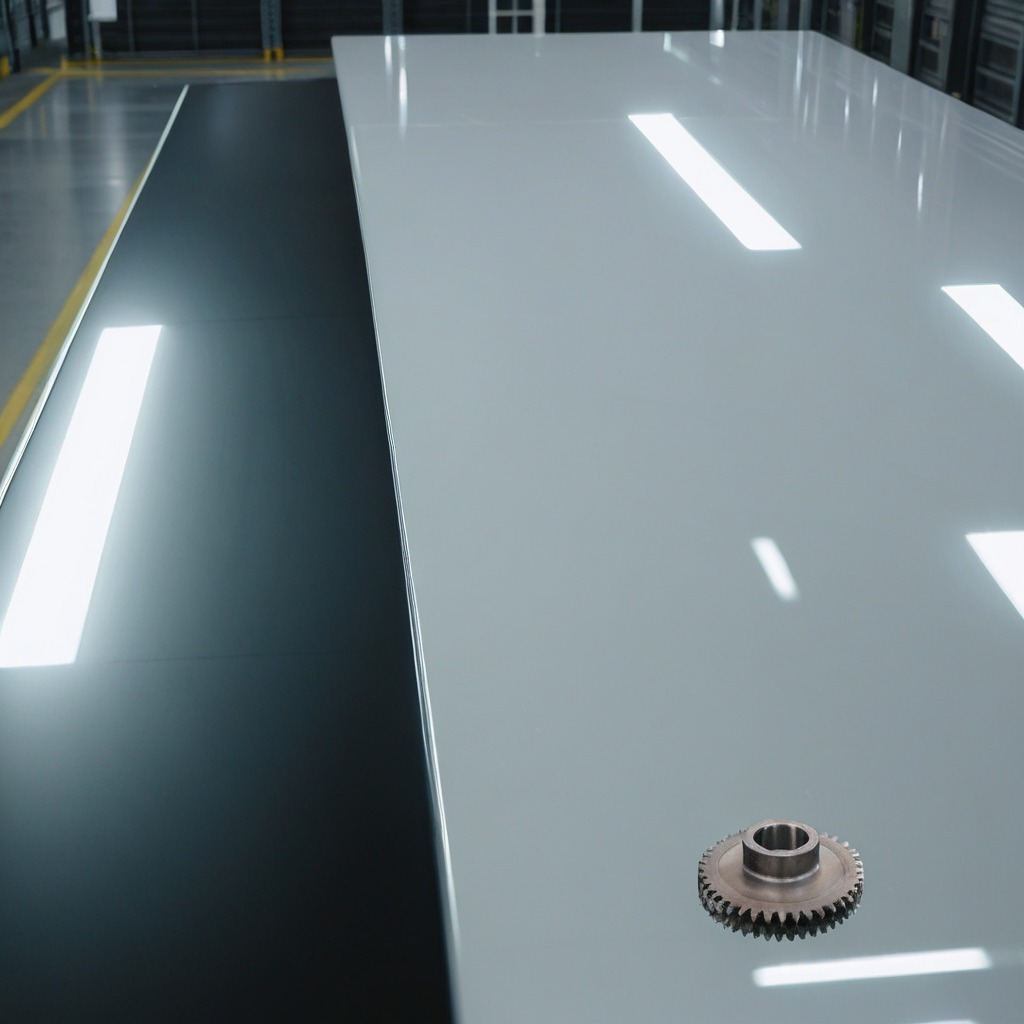
A steel gear with teeth is lying on the table.